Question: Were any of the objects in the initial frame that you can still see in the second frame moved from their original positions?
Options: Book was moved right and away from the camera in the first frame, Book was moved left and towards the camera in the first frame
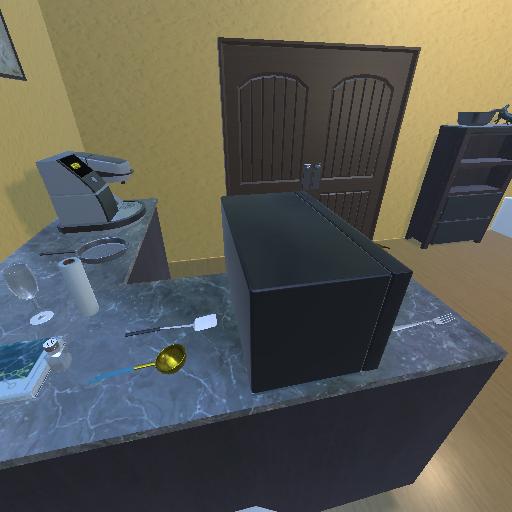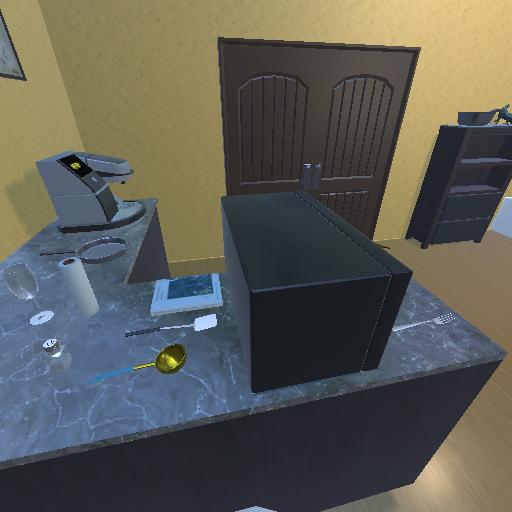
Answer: Book was moved right and away from the camera in the first frame